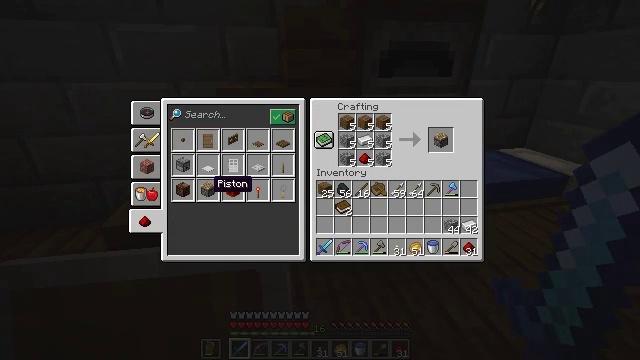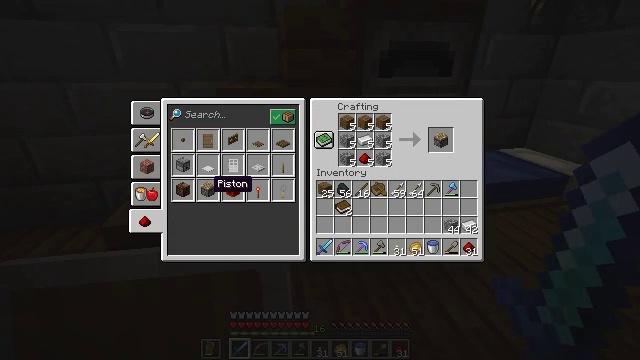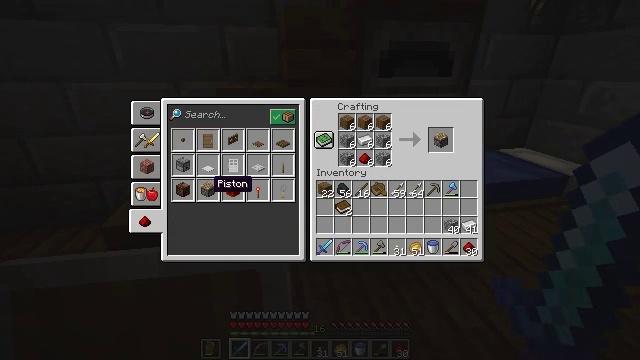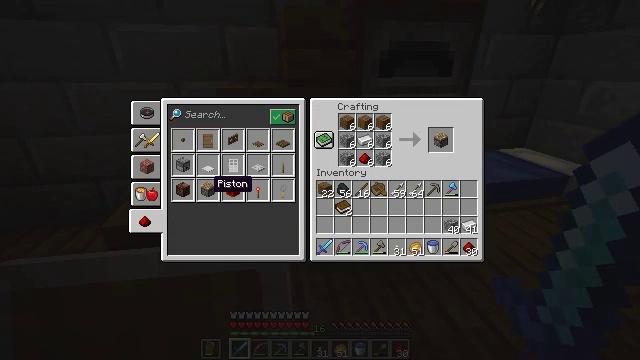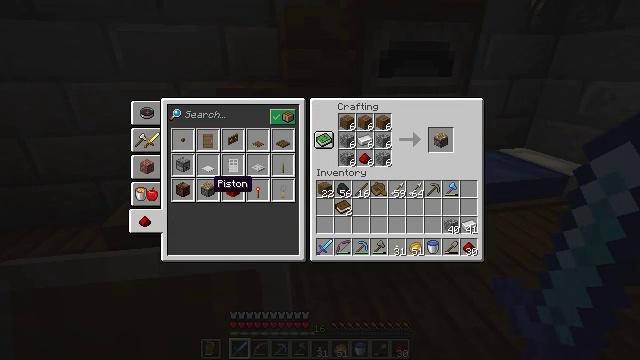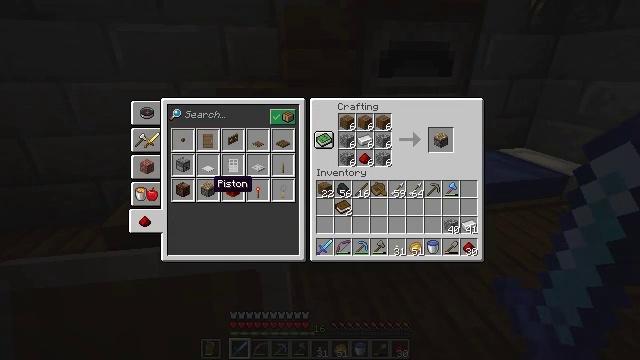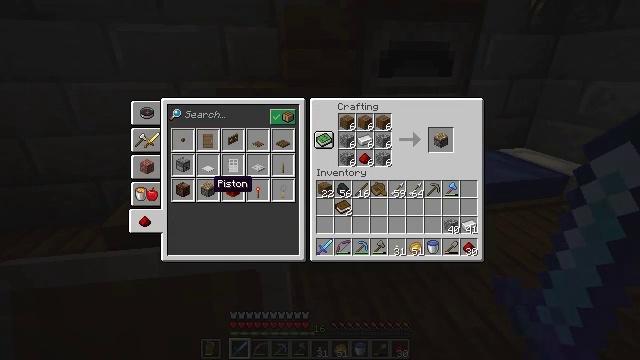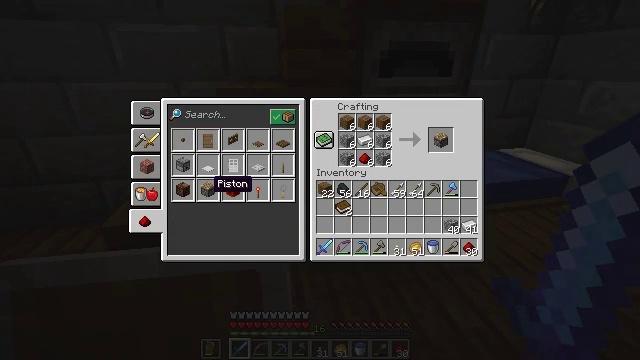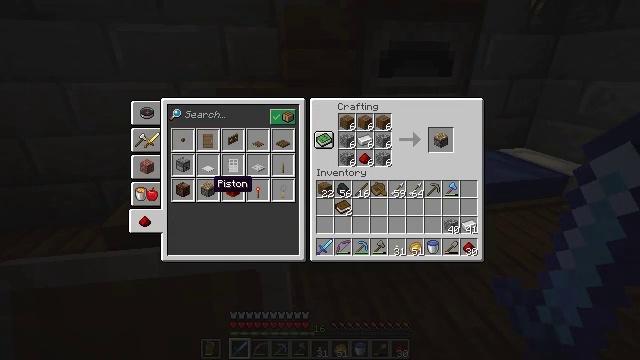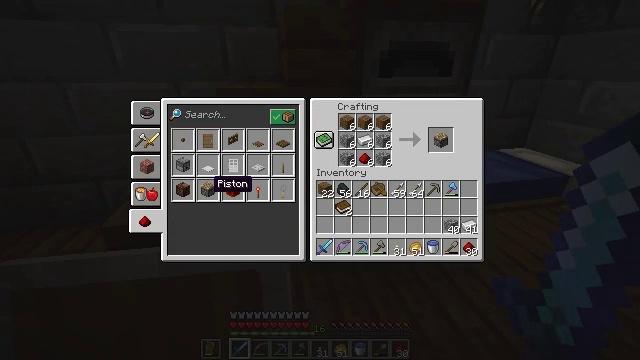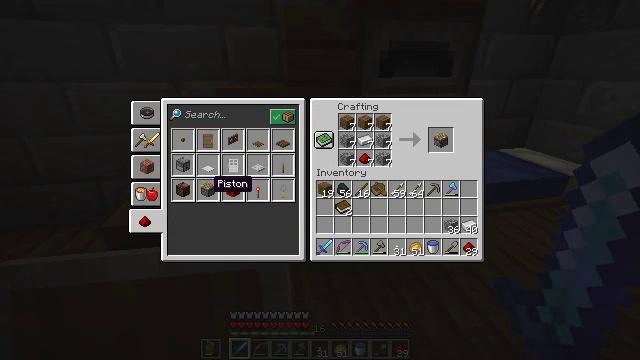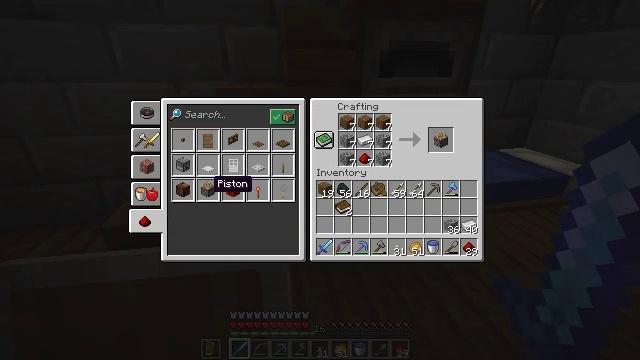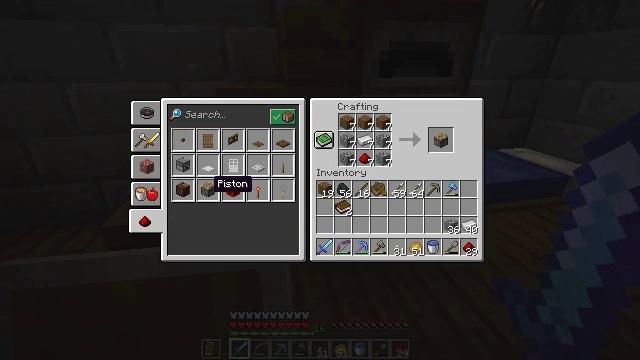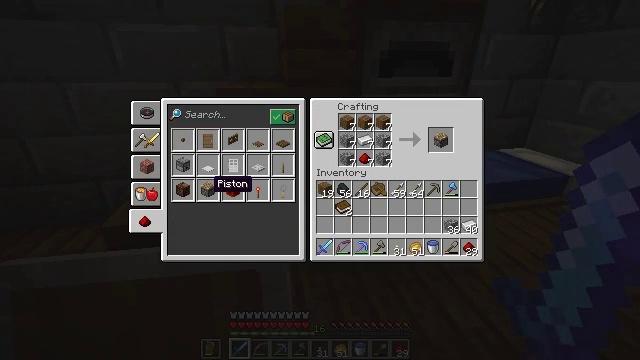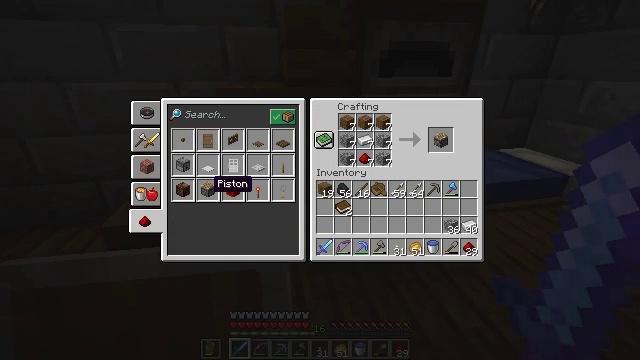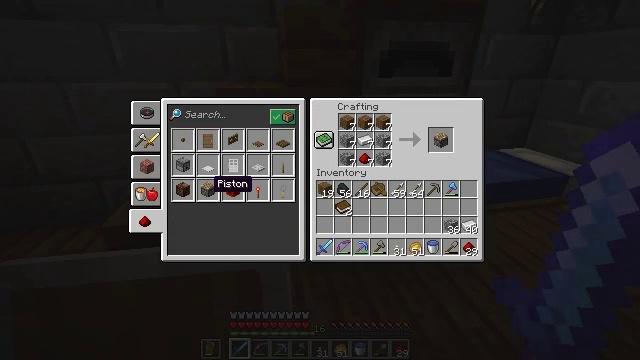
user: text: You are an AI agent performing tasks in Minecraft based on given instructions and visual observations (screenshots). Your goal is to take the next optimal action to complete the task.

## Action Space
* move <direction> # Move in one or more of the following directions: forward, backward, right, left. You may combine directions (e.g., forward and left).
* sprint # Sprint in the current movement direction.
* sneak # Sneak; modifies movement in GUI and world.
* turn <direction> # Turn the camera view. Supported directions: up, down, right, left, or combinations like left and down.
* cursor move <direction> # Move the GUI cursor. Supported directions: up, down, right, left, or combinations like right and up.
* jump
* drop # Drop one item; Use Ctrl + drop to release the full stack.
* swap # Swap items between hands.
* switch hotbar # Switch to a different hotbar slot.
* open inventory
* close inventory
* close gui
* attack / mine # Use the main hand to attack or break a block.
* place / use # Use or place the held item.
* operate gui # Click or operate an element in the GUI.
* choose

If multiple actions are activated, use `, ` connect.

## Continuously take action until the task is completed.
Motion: motion action
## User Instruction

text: Craft a piston.
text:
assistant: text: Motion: no_op
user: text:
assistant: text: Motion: no_op
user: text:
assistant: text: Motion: no_op
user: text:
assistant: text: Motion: operate gui
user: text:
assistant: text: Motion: operate gui
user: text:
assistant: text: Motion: no_op
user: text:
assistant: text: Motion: no_op
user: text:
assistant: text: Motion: no_op
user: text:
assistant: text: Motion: no_op
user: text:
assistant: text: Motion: no_op
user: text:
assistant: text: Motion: no_op
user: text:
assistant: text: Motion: no_op
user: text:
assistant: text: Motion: no_op
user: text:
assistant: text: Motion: no_op
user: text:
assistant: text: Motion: no_op
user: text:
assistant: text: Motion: no_op
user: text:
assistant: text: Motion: operate gui
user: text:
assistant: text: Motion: cursor move right
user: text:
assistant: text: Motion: cursor move right and up
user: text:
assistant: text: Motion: cursor move right and up
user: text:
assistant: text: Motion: sneak, cursor move right
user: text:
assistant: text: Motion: sneak, cursor move up
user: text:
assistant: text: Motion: sneak
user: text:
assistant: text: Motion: sneak
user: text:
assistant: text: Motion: sneak, operate gui
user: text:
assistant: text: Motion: sneak, operate gui
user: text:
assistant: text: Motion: sneak
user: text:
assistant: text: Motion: sneak
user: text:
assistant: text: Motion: no_op
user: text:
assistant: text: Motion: no_op